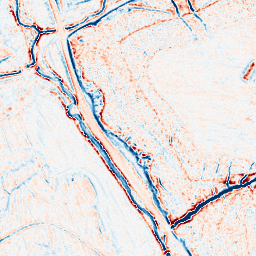
Category: edge_preserving
Decomposition family: bilateral
Decomposition parameters: d: 9
sigma_color: 150
sigma_space: 100
Upsampling method: bspline
Upsampling parameters: scale: 2
Upsampling scale: 2